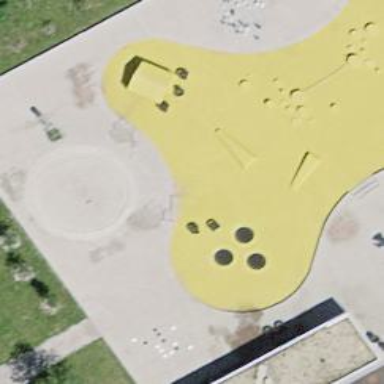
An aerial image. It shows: Playground featuring trampoline.